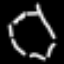
Label: octagon